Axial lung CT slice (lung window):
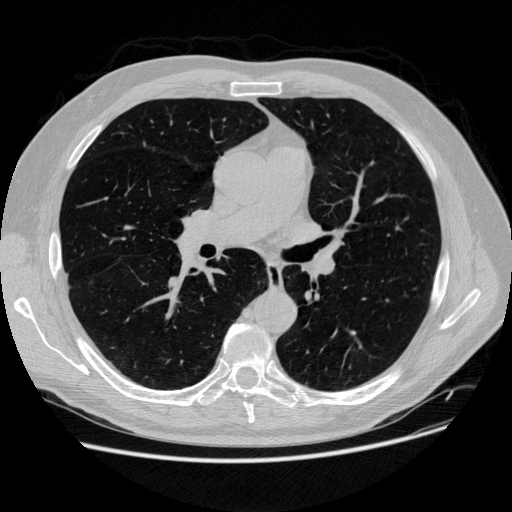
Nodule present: no